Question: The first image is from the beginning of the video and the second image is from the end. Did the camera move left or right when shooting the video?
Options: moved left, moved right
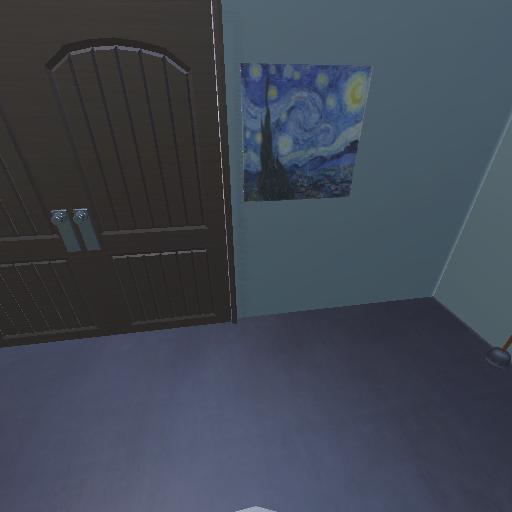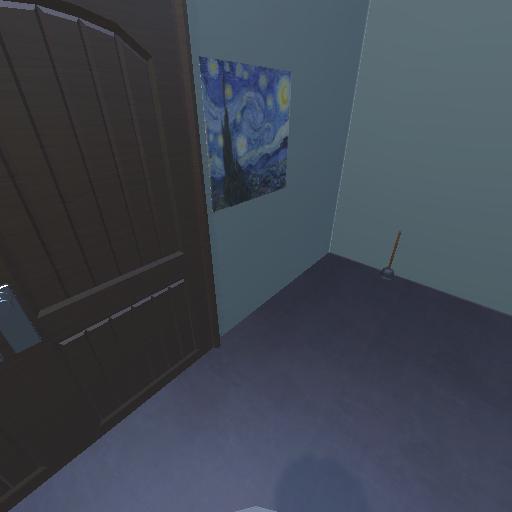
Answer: moved left